Question: Calculate the minimum enclosing rectangle area of the following rectangle, where the sides of the enclosing rectangle must be parallel to the grid
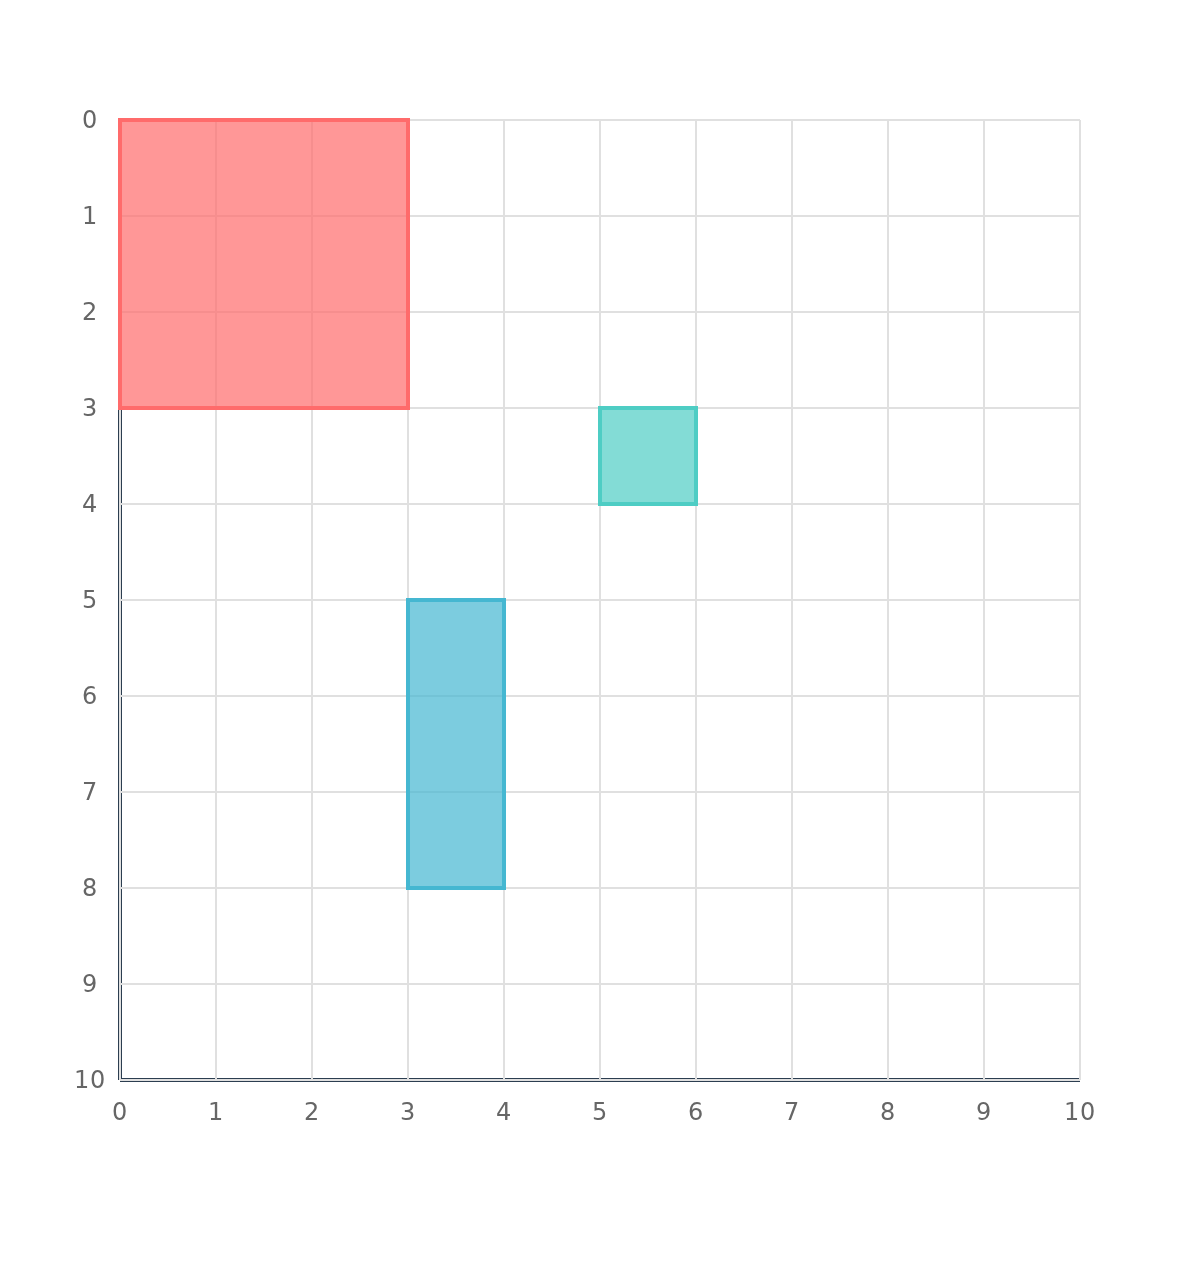
Answer: 48